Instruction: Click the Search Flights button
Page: home
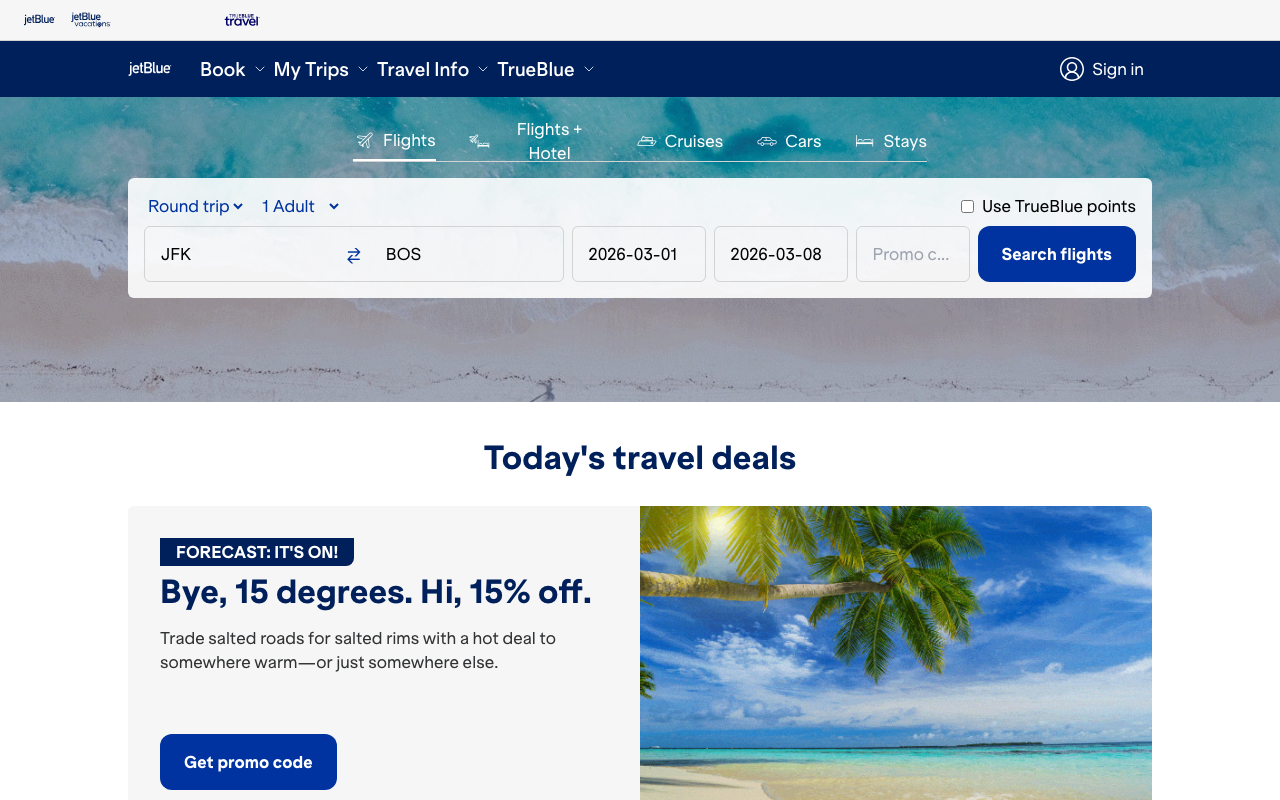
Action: click